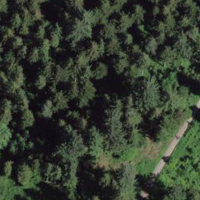
EUNIS habitat code: 43
Species observed at this site:
Lamium galeobdolon
Sorbus aucuparia